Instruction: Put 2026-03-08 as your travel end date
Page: home
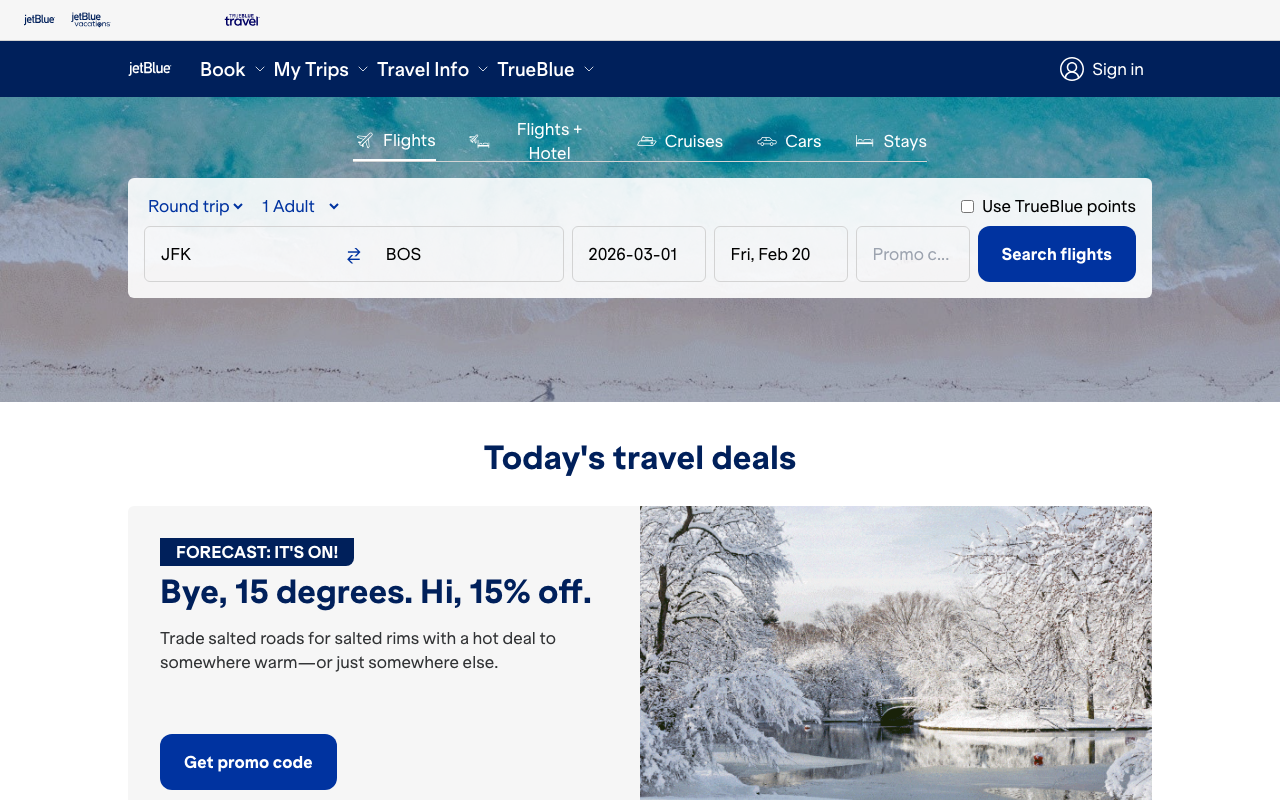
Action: type